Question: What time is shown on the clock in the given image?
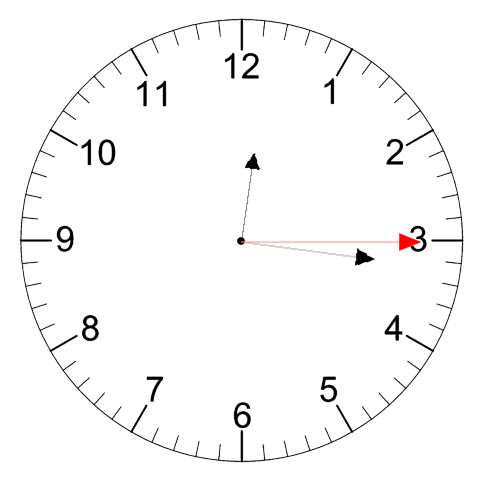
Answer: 12:16:15